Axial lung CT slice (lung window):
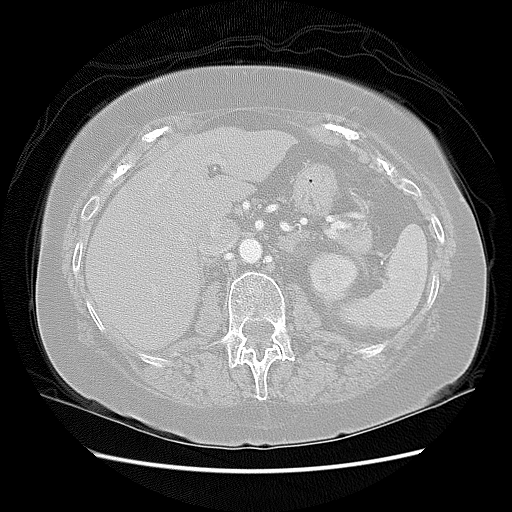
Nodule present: no